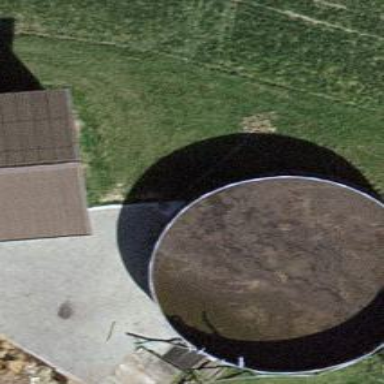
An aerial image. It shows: Storage tank that is man-made.